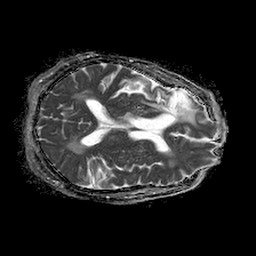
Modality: ADC
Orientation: axial
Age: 62
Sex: female
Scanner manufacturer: philips
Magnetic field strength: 1.5 T
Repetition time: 4.6 s
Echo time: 0.08528 s